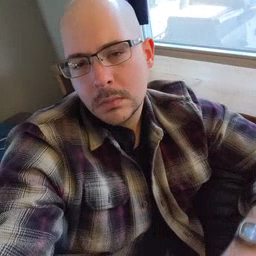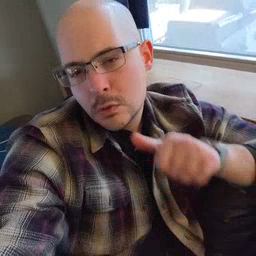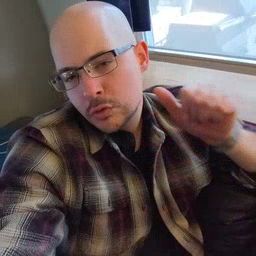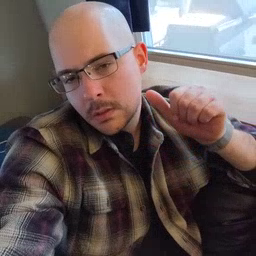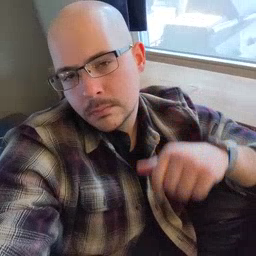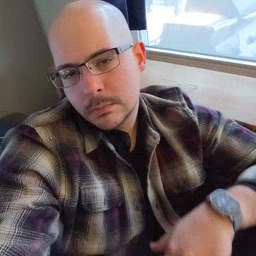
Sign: yesterday